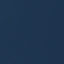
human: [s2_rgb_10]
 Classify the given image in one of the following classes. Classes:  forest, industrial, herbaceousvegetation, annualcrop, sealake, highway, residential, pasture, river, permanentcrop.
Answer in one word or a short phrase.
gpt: SeaLake